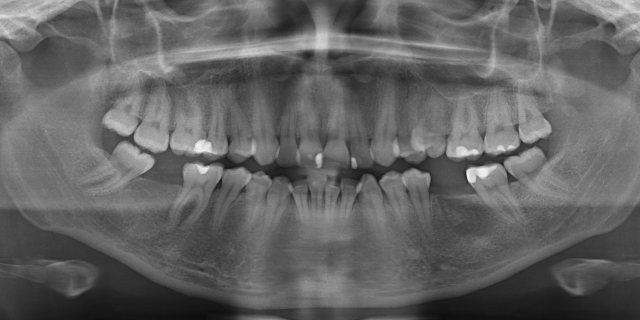
adult